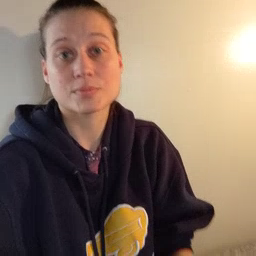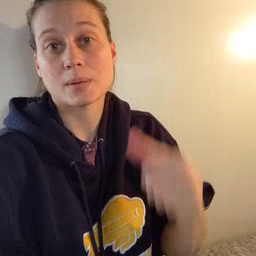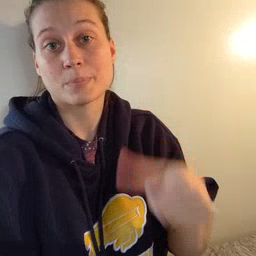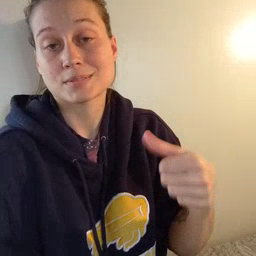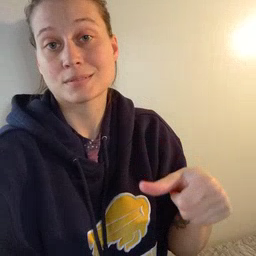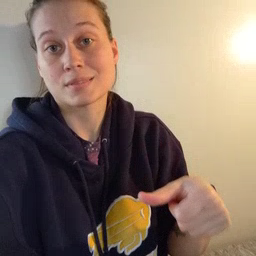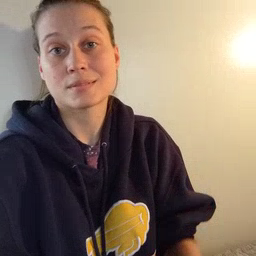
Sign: puzzle